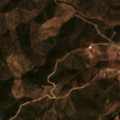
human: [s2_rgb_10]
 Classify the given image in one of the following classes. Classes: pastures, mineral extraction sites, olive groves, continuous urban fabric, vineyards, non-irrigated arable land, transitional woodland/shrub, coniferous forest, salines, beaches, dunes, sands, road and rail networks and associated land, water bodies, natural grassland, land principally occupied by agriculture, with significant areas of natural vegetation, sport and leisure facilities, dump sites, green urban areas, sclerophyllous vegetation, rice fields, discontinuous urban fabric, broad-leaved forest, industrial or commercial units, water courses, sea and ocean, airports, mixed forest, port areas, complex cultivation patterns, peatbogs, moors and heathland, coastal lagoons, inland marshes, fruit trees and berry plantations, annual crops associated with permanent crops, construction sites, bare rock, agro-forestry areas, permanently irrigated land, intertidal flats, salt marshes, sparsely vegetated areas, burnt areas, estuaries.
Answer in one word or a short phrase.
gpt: land principally occupied by agriculture, with significant areas of natural vegetation, broad-leaved forest, sclerophyllous vegetation, transitional woodland/shrub